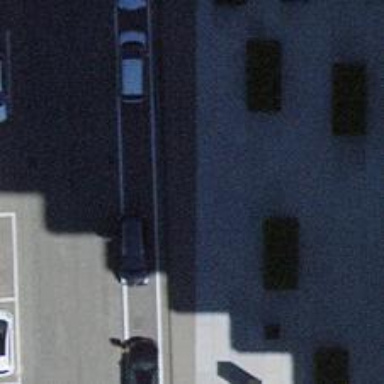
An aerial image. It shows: Rack for bicycle parking.